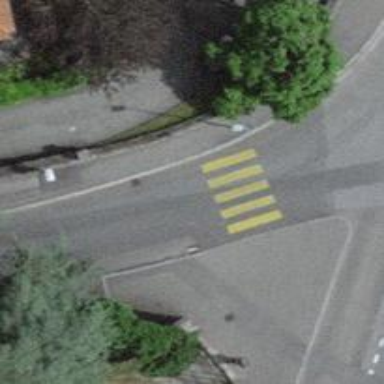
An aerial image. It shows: Uncontrolled zebra crossing with notable zebra markings.